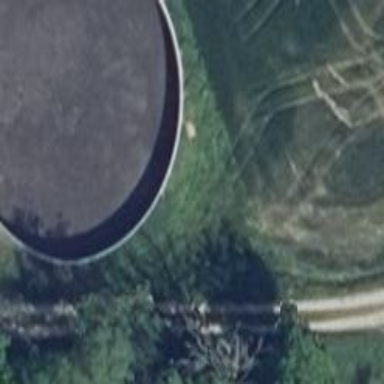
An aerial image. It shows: Storage tank that is man-made.